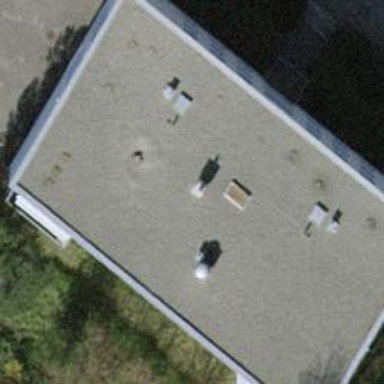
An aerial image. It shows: Building with flat roof.